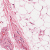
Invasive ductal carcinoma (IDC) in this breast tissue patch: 0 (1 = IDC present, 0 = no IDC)